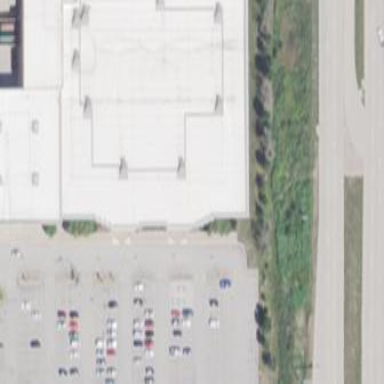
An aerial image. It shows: Department store building.